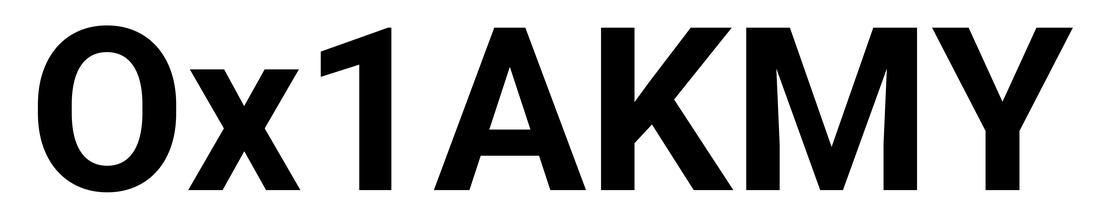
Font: Roboto_Bold